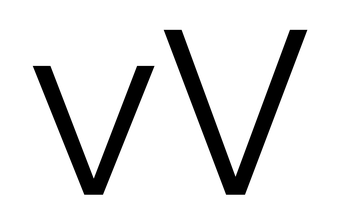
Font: Poppins-Light